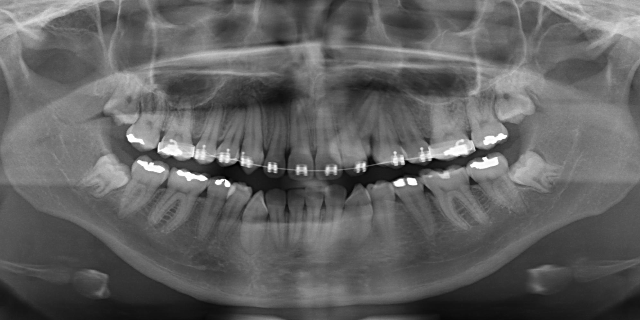
adult